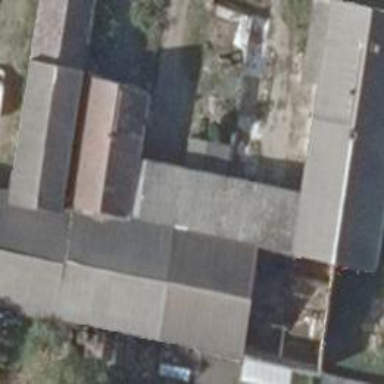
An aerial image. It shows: Gabled building with grey roof oriented along its structure.